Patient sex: M
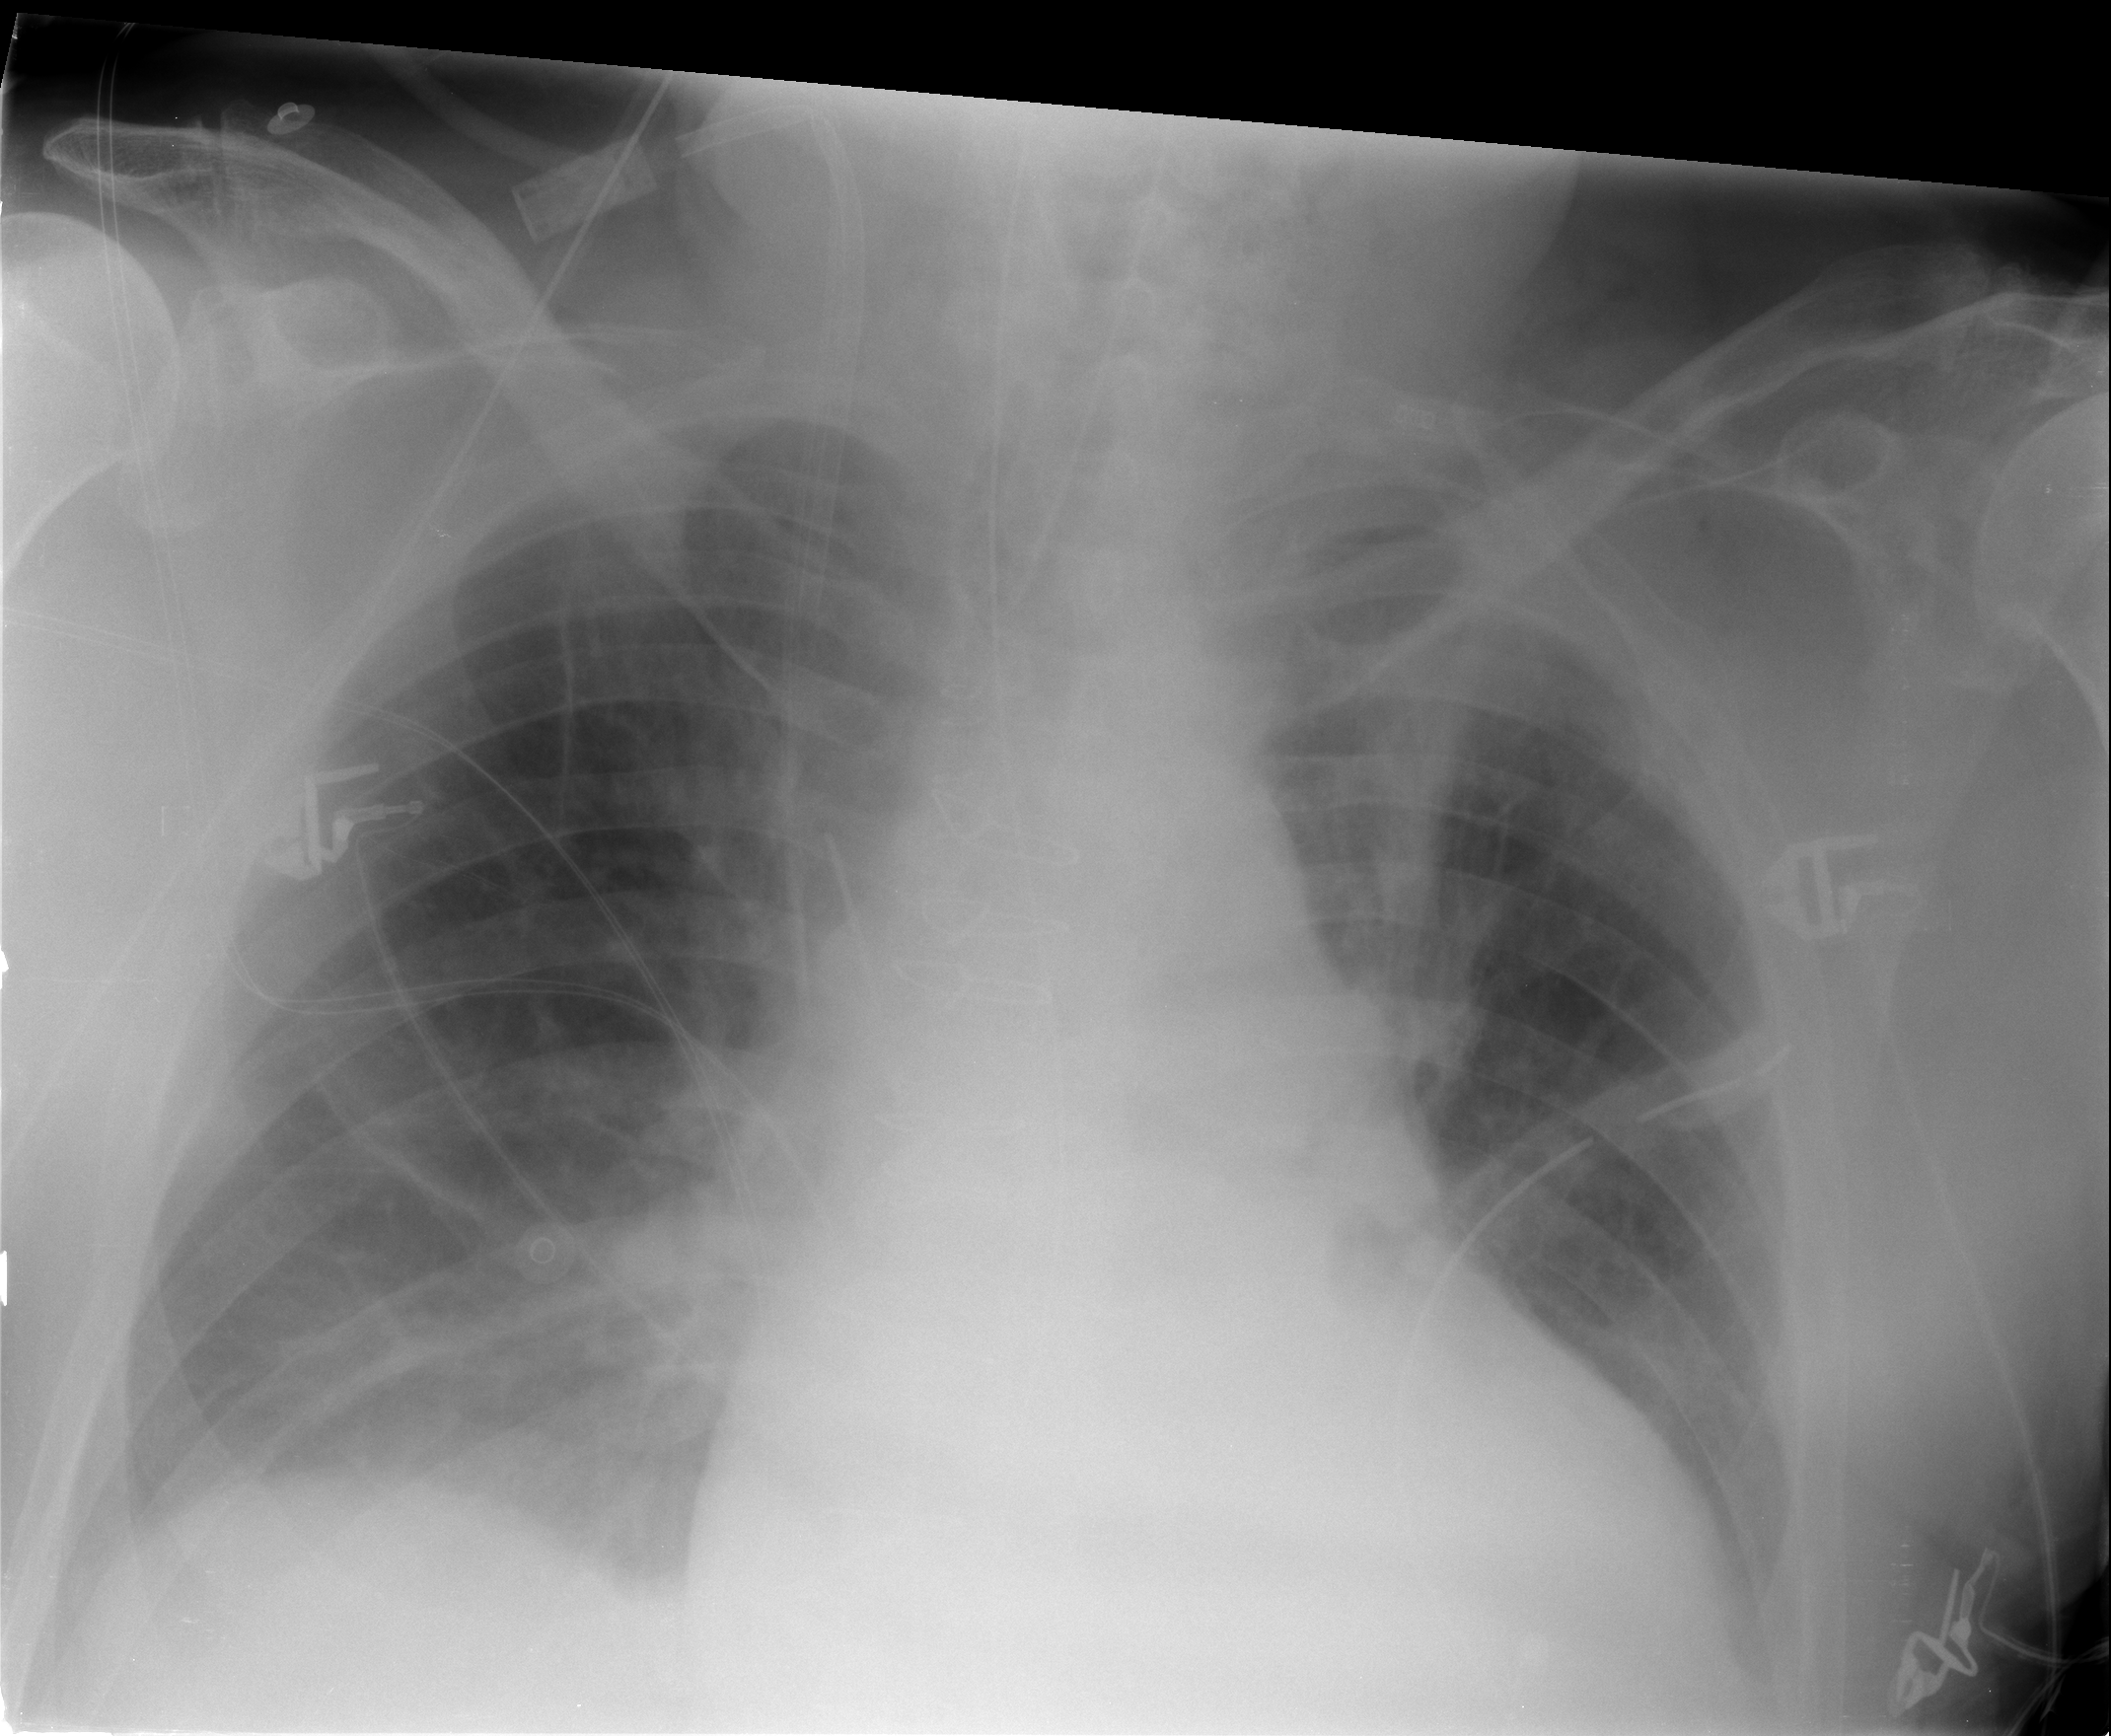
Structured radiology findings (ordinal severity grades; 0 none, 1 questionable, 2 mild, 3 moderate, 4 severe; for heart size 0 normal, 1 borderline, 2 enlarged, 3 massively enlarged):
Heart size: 1
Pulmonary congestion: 1
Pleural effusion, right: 2
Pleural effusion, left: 2
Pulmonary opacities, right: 1
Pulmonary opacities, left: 1
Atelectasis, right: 2
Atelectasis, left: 2